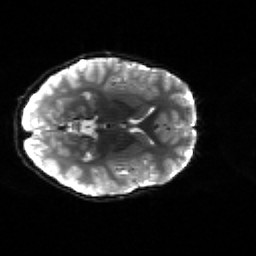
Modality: sbref
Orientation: axial
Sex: male
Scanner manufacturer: siemens
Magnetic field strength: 3 T
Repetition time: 5 s
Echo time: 0.071 s